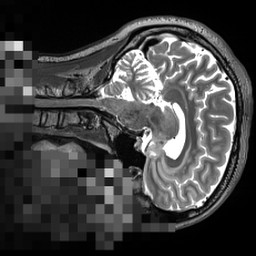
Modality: T2w
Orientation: sagittal
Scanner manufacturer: siemens
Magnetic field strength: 3 T
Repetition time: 3.2 s
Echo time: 0.564 s